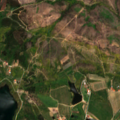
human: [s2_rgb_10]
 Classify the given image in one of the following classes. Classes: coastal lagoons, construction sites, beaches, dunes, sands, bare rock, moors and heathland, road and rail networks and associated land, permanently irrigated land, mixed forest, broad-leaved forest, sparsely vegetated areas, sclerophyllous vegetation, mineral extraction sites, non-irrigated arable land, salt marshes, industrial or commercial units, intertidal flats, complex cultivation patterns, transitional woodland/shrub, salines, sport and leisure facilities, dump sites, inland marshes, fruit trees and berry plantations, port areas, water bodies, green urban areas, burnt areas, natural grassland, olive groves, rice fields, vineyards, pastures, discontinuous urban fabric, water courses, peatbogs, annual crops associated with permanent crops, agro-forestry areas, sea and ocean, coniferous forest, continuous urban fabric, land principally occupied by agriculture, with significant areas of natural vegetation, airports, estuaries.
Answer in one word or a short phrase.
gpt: olive groves, complex cultivation patterns, land principally occupied by agriculture, with significant areas of natural vegetation, transitional woodland/shrub